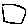
Label: square